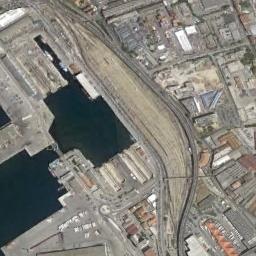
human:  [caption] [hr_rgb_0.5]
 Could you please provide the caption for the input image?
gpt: The railway station with lots of railways is between lots of buildings and the waters .

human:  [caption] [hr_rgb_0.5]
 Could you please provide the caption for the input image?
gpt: The railway station is between some buildings and water .

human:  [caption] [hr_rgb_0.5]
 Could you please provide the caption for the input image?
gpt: There is a railway station in the middle of the city and the river .

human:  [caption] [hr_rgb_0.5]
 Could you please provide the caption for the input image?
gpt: Many buildings of different shapes are beside the railway station .

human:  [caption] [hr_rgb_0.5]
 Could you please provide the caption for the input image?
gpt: There are many buildings and a lake beside the railway station .